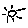
Label: sun